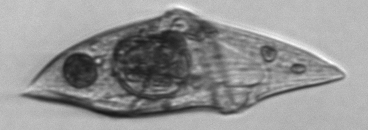
Label: Gyrodinium